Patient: sex M, age 51
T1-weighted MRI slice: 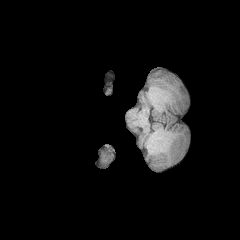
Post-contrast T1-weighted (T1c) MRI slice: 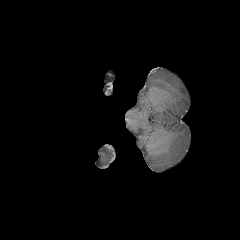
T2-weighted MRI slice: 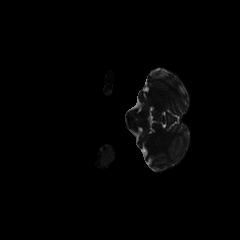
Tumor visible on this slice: no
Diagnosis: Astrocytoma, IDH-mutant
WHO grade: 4